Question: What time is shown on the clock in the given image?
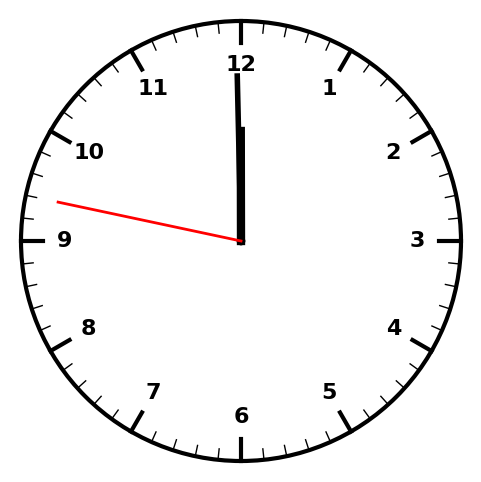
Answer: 11:59:47